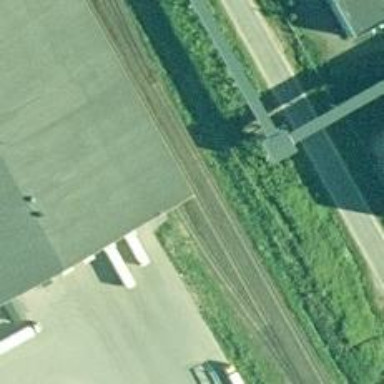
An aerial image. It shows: Railway yard in service.